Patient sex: F
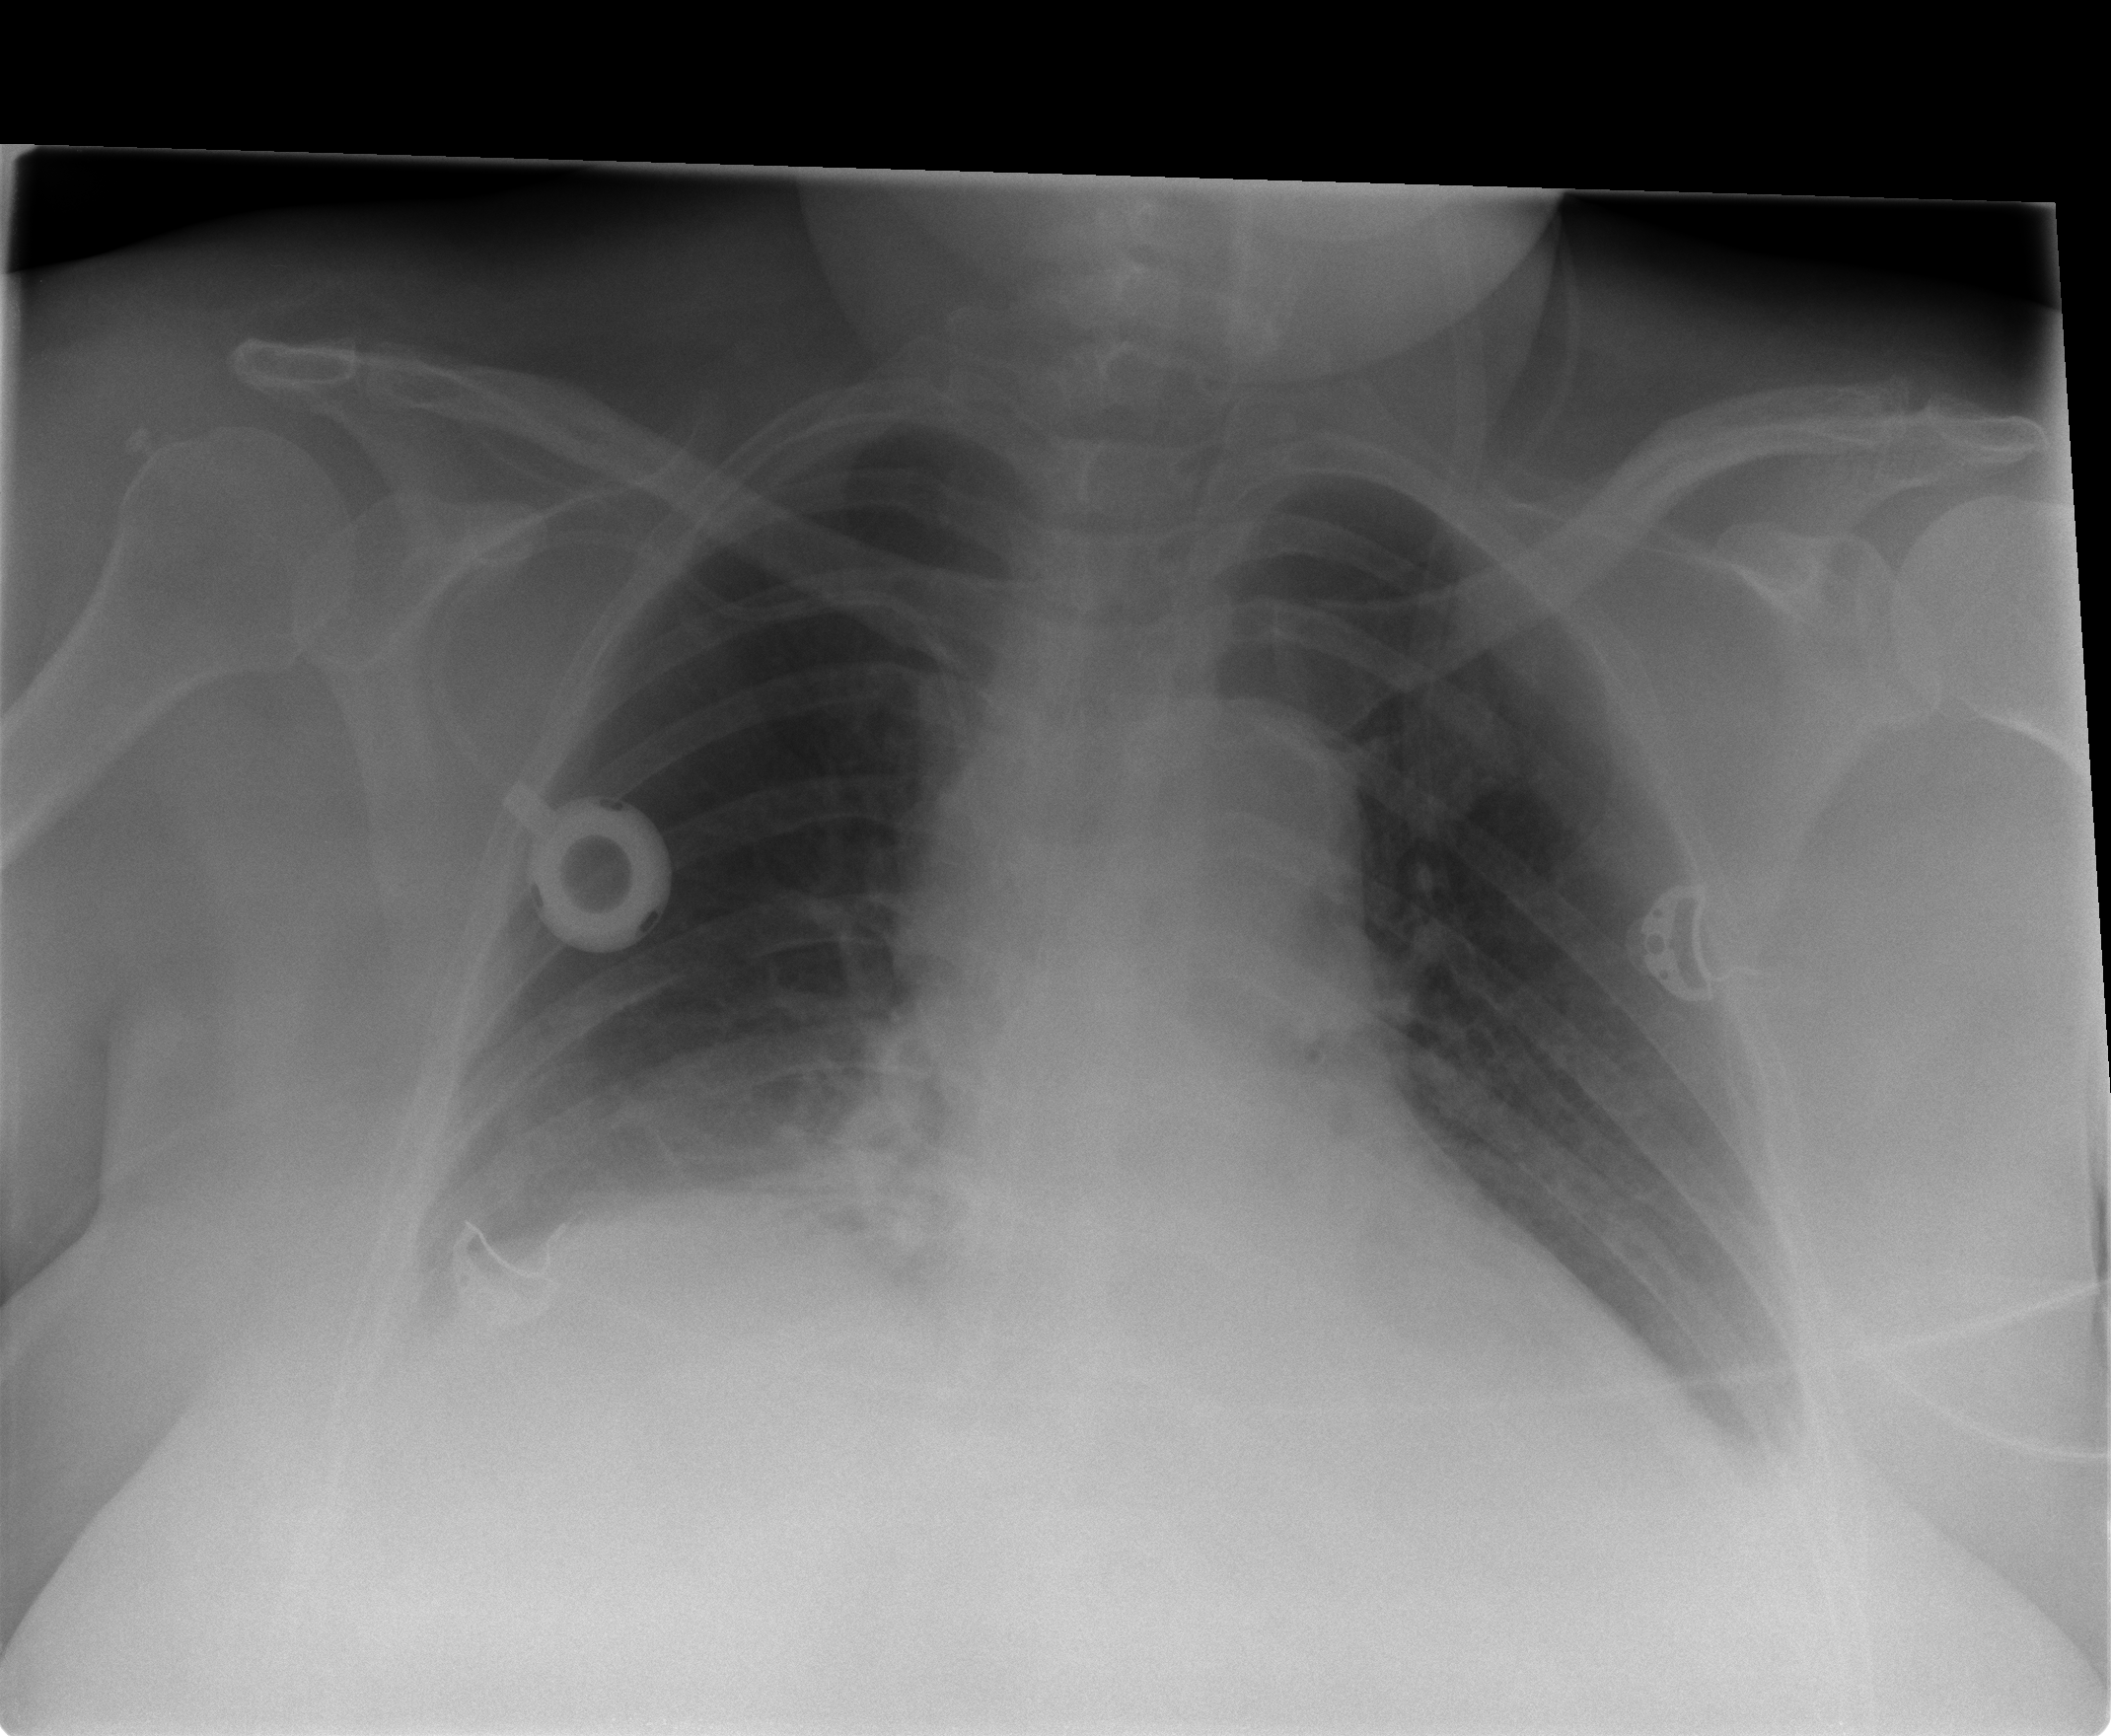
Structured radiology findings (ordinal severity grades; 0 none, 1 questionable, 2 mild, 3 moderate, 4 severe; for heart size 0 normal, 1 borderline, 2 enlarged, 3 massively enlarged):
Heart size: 1
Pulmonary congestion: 0
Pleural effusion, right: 2
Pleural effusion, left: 2
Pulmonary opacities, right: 0
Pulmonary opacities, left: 0
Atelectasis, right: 2
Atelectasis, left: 2